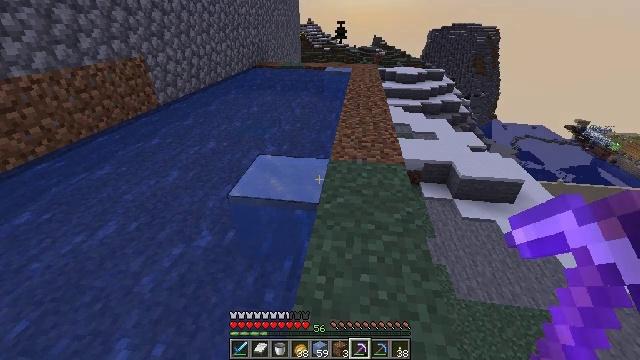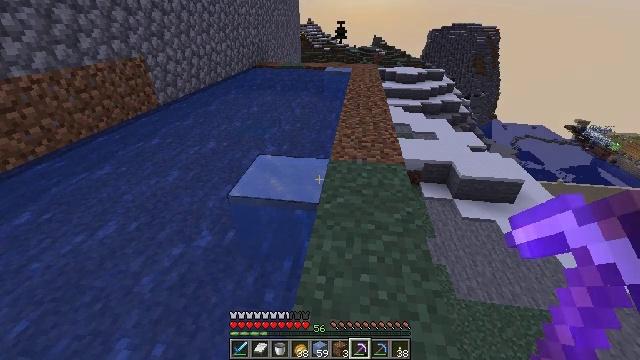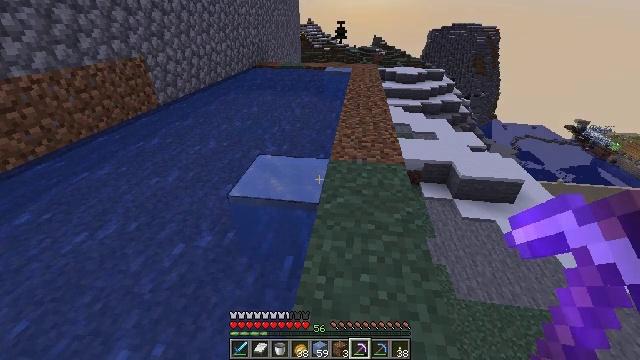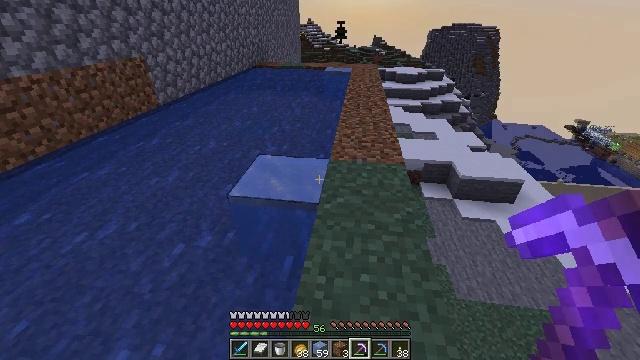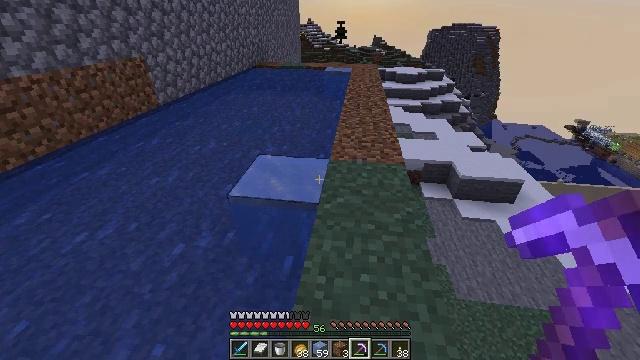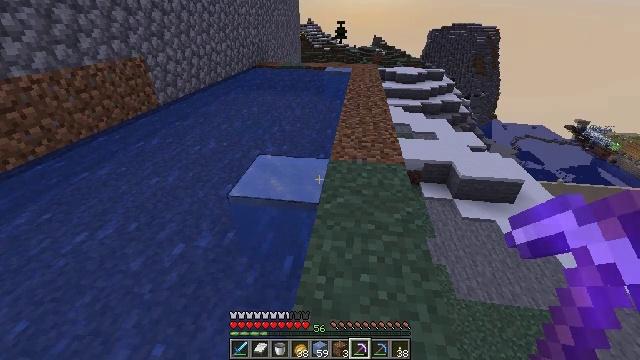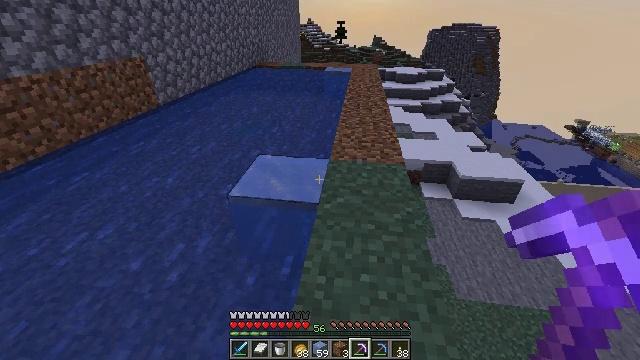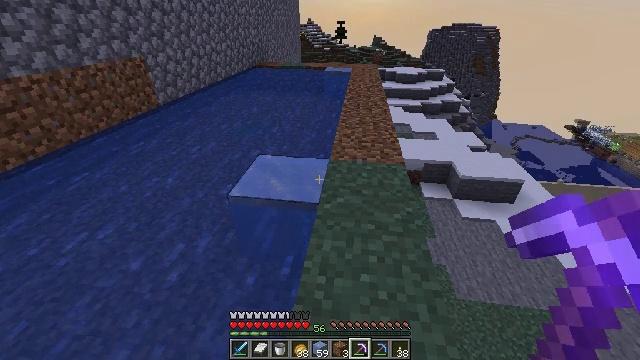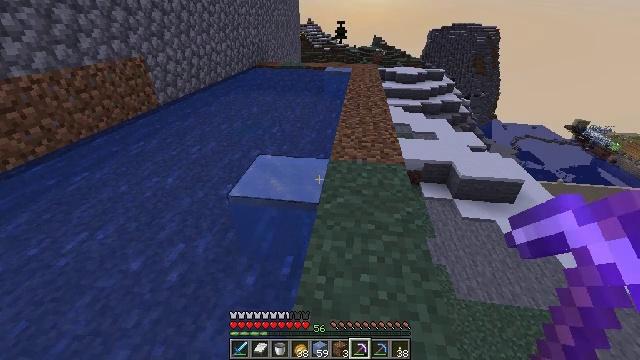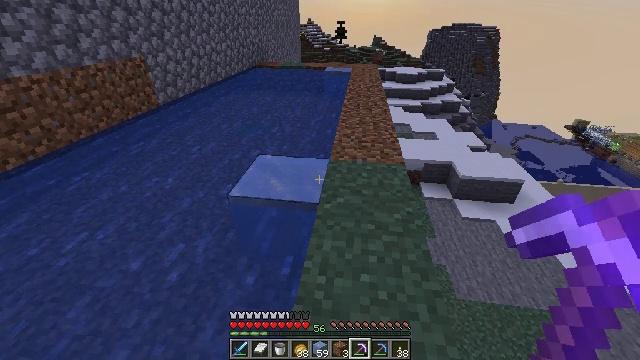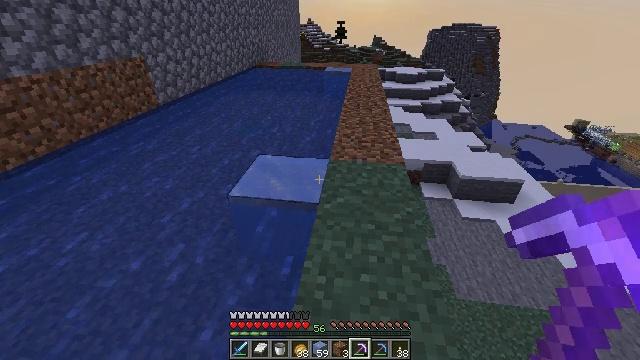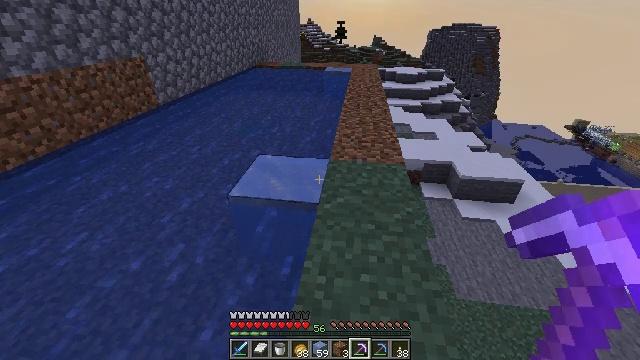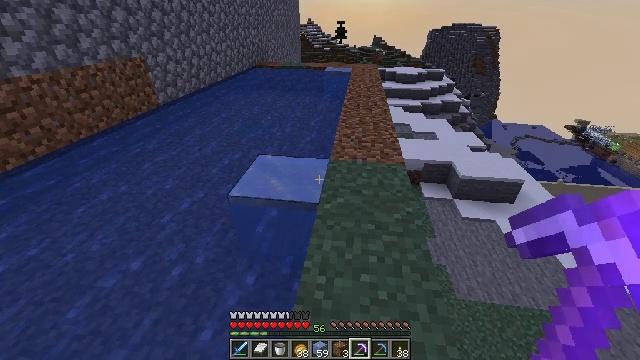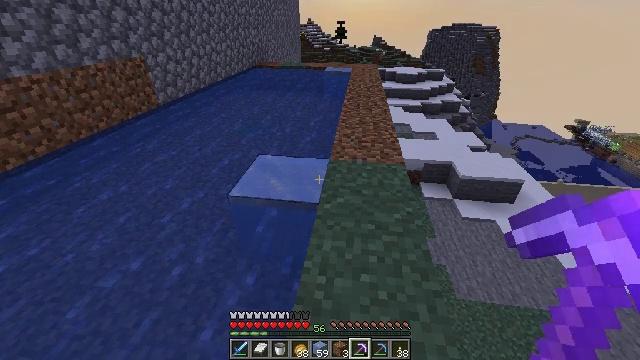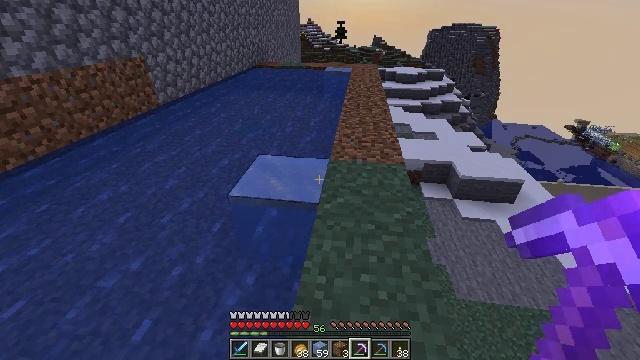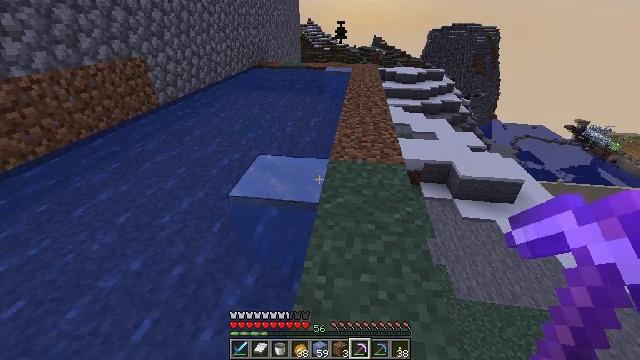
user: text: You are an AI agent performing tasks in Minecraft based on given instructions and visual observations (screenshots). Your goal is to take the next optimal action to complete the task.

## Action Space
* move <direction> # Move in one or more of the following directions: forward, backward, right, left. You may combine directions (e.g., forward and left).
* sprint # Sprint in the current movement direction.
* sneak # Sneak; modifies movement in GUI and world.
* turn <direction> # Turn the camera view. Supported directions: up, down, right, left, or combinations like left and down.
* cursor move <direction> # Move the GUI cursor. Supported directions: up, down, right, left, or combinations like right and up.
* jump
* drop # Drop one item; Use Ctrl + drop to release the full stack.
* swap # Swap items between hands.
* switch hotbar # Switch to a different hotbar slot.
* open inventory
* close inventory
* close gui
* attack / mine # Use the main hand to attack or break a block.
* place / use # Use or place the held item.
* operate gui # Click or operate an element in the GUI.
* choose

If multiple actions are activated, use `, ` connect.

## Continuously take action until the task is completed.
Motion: motion action
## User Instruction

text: Gather ice for building or crafting.
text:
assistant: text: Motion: no_op
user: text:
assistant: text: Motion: no_op
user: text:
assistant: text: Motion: no_op
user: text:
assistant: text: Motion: no_op
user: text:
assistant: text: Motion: no_op
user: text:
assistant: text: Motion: no_op
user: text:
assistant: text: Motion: no_op
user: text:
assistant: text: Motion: no_op
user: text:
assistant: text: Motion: no_op
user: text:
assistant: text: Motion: no_op
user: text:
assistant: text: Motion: no_op
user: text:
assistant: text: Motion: no_op
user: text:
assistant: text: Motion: no_op
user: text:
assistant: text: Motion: no_op
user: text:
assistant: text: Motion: no_op
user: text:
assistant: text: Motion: no_op
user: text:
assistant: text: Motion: no_op
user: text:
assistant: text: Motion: no_op
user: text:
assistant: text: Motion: no_op
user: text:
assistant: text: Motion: no_op
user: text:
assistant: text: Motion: no_op
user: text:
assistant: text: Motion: no_op
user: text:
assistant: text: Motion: no_op
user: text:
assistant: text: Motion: no_op
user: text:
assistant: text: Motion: no_op
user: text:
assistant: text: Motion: no_op
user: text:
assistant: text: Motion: no_op
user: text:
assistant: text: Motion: no_op
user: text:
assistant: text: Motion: no_op
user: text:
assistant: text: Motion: no_op